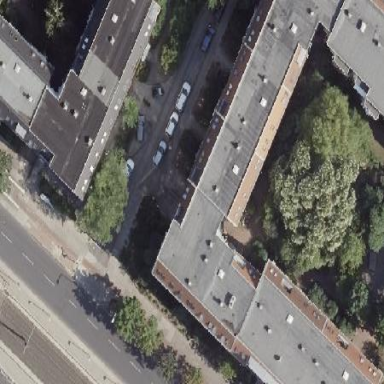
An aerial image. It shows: Unique apartment building with double saltbox roof shape.